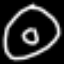
Label: donut